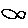
Label: fish